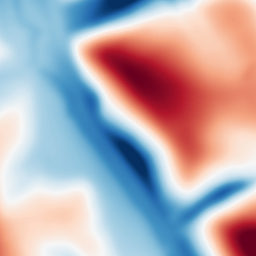
Category: multiscale
Decomposition family: dog
Decomposition parameters: sigma_low: 5
sigma_high: 50
Upsampling method: bilinear
Upsampling parameters: scale: 2
Upsampling scale: 2